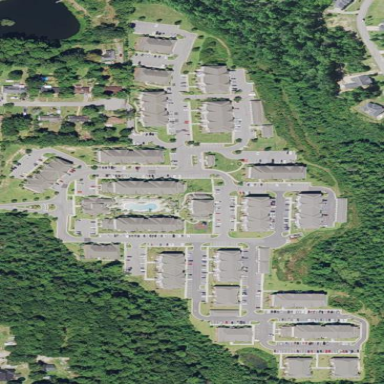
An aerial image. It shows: Residential area with apartments.